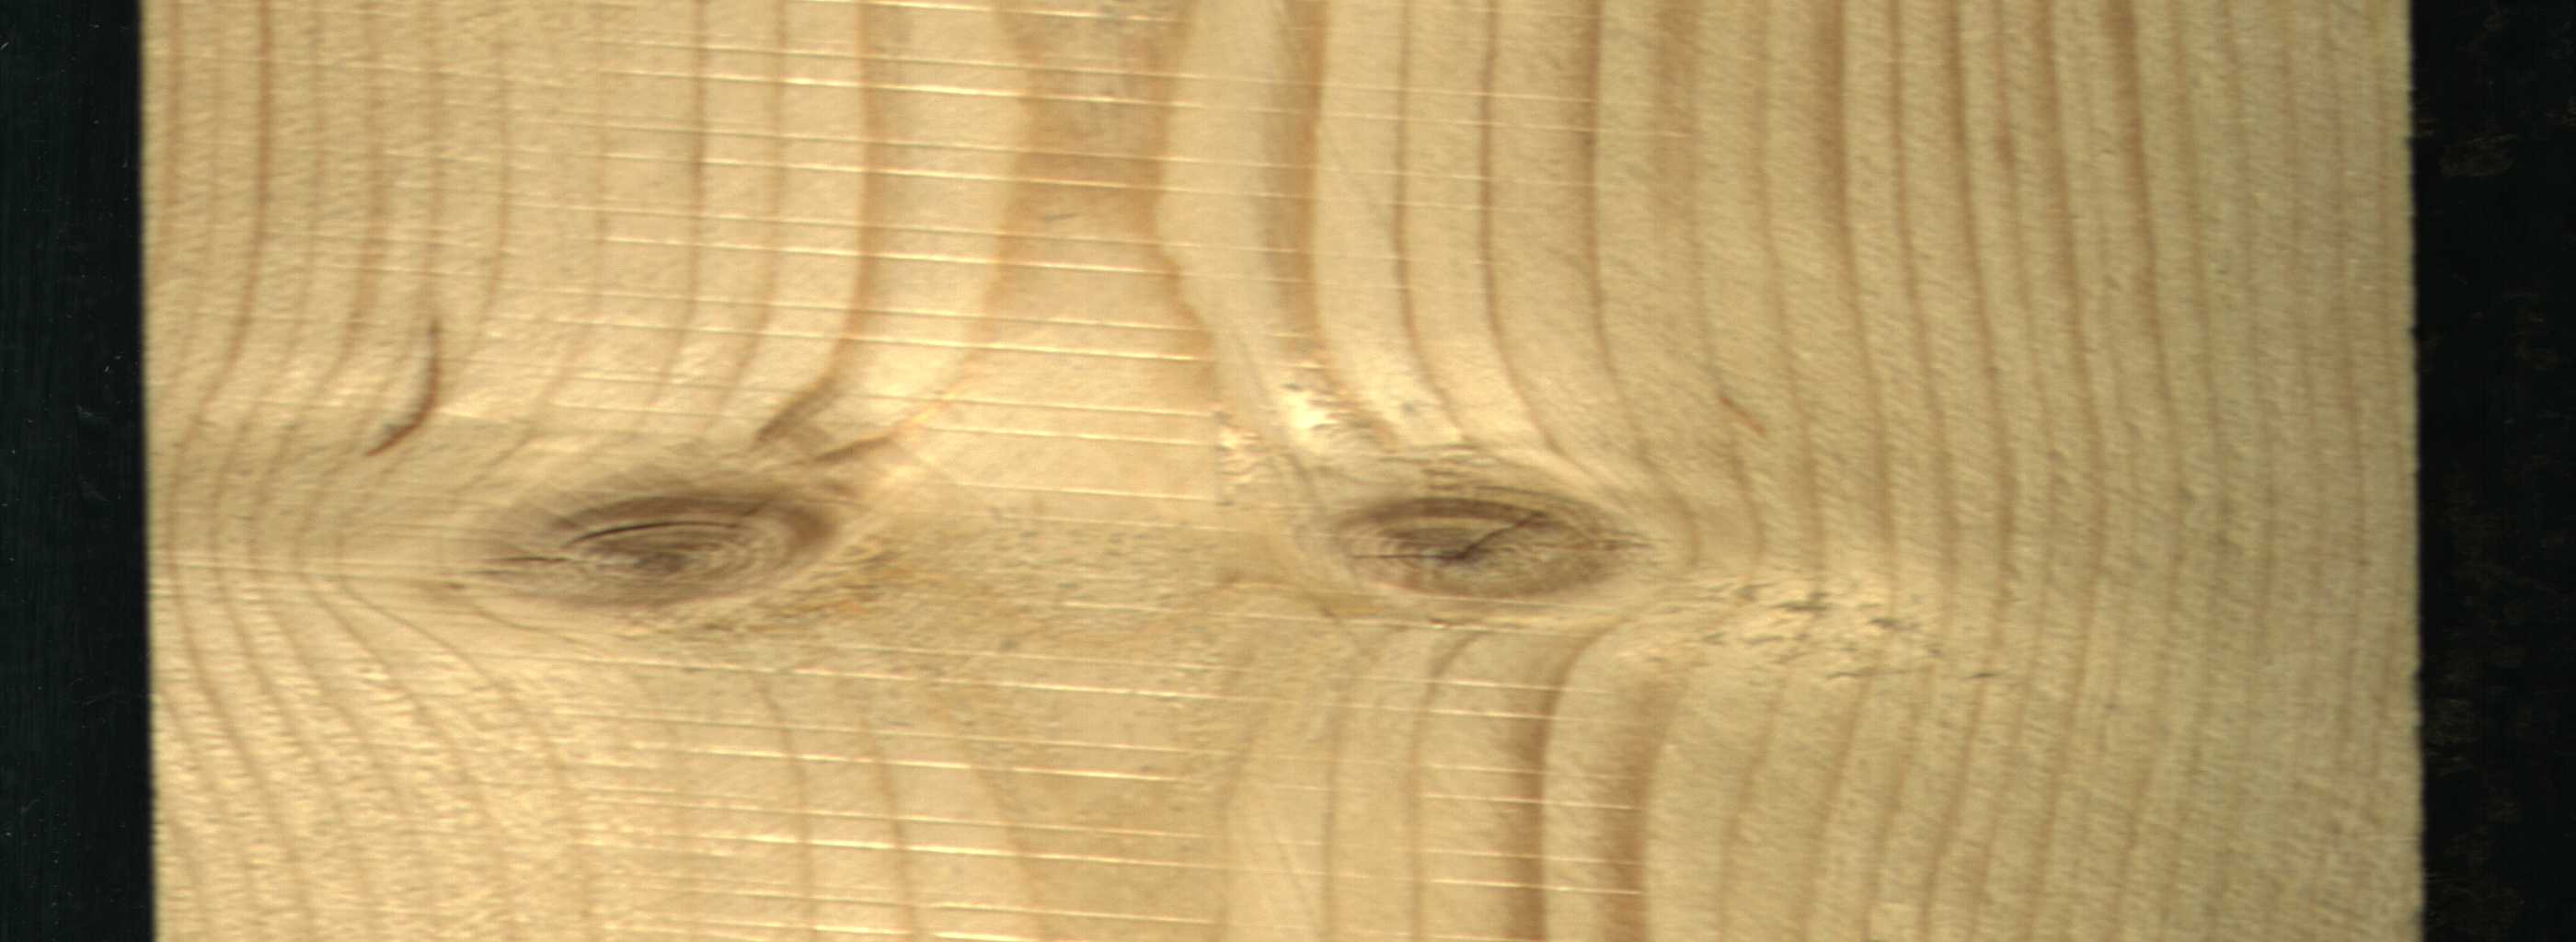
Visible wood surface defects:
knot_with_crack
Live_Knot